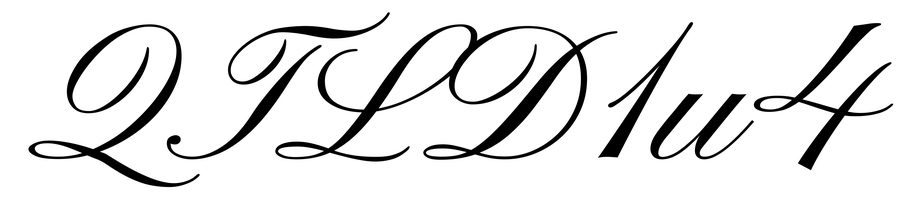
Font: PinyonScript-Regular